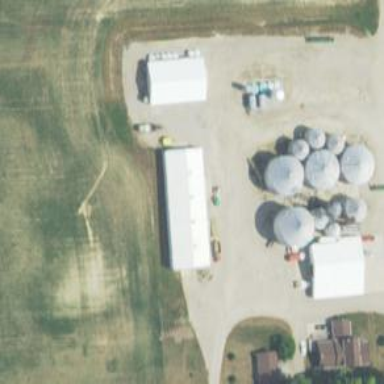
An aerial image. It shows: Storage tank with man-made structure.